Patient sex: M
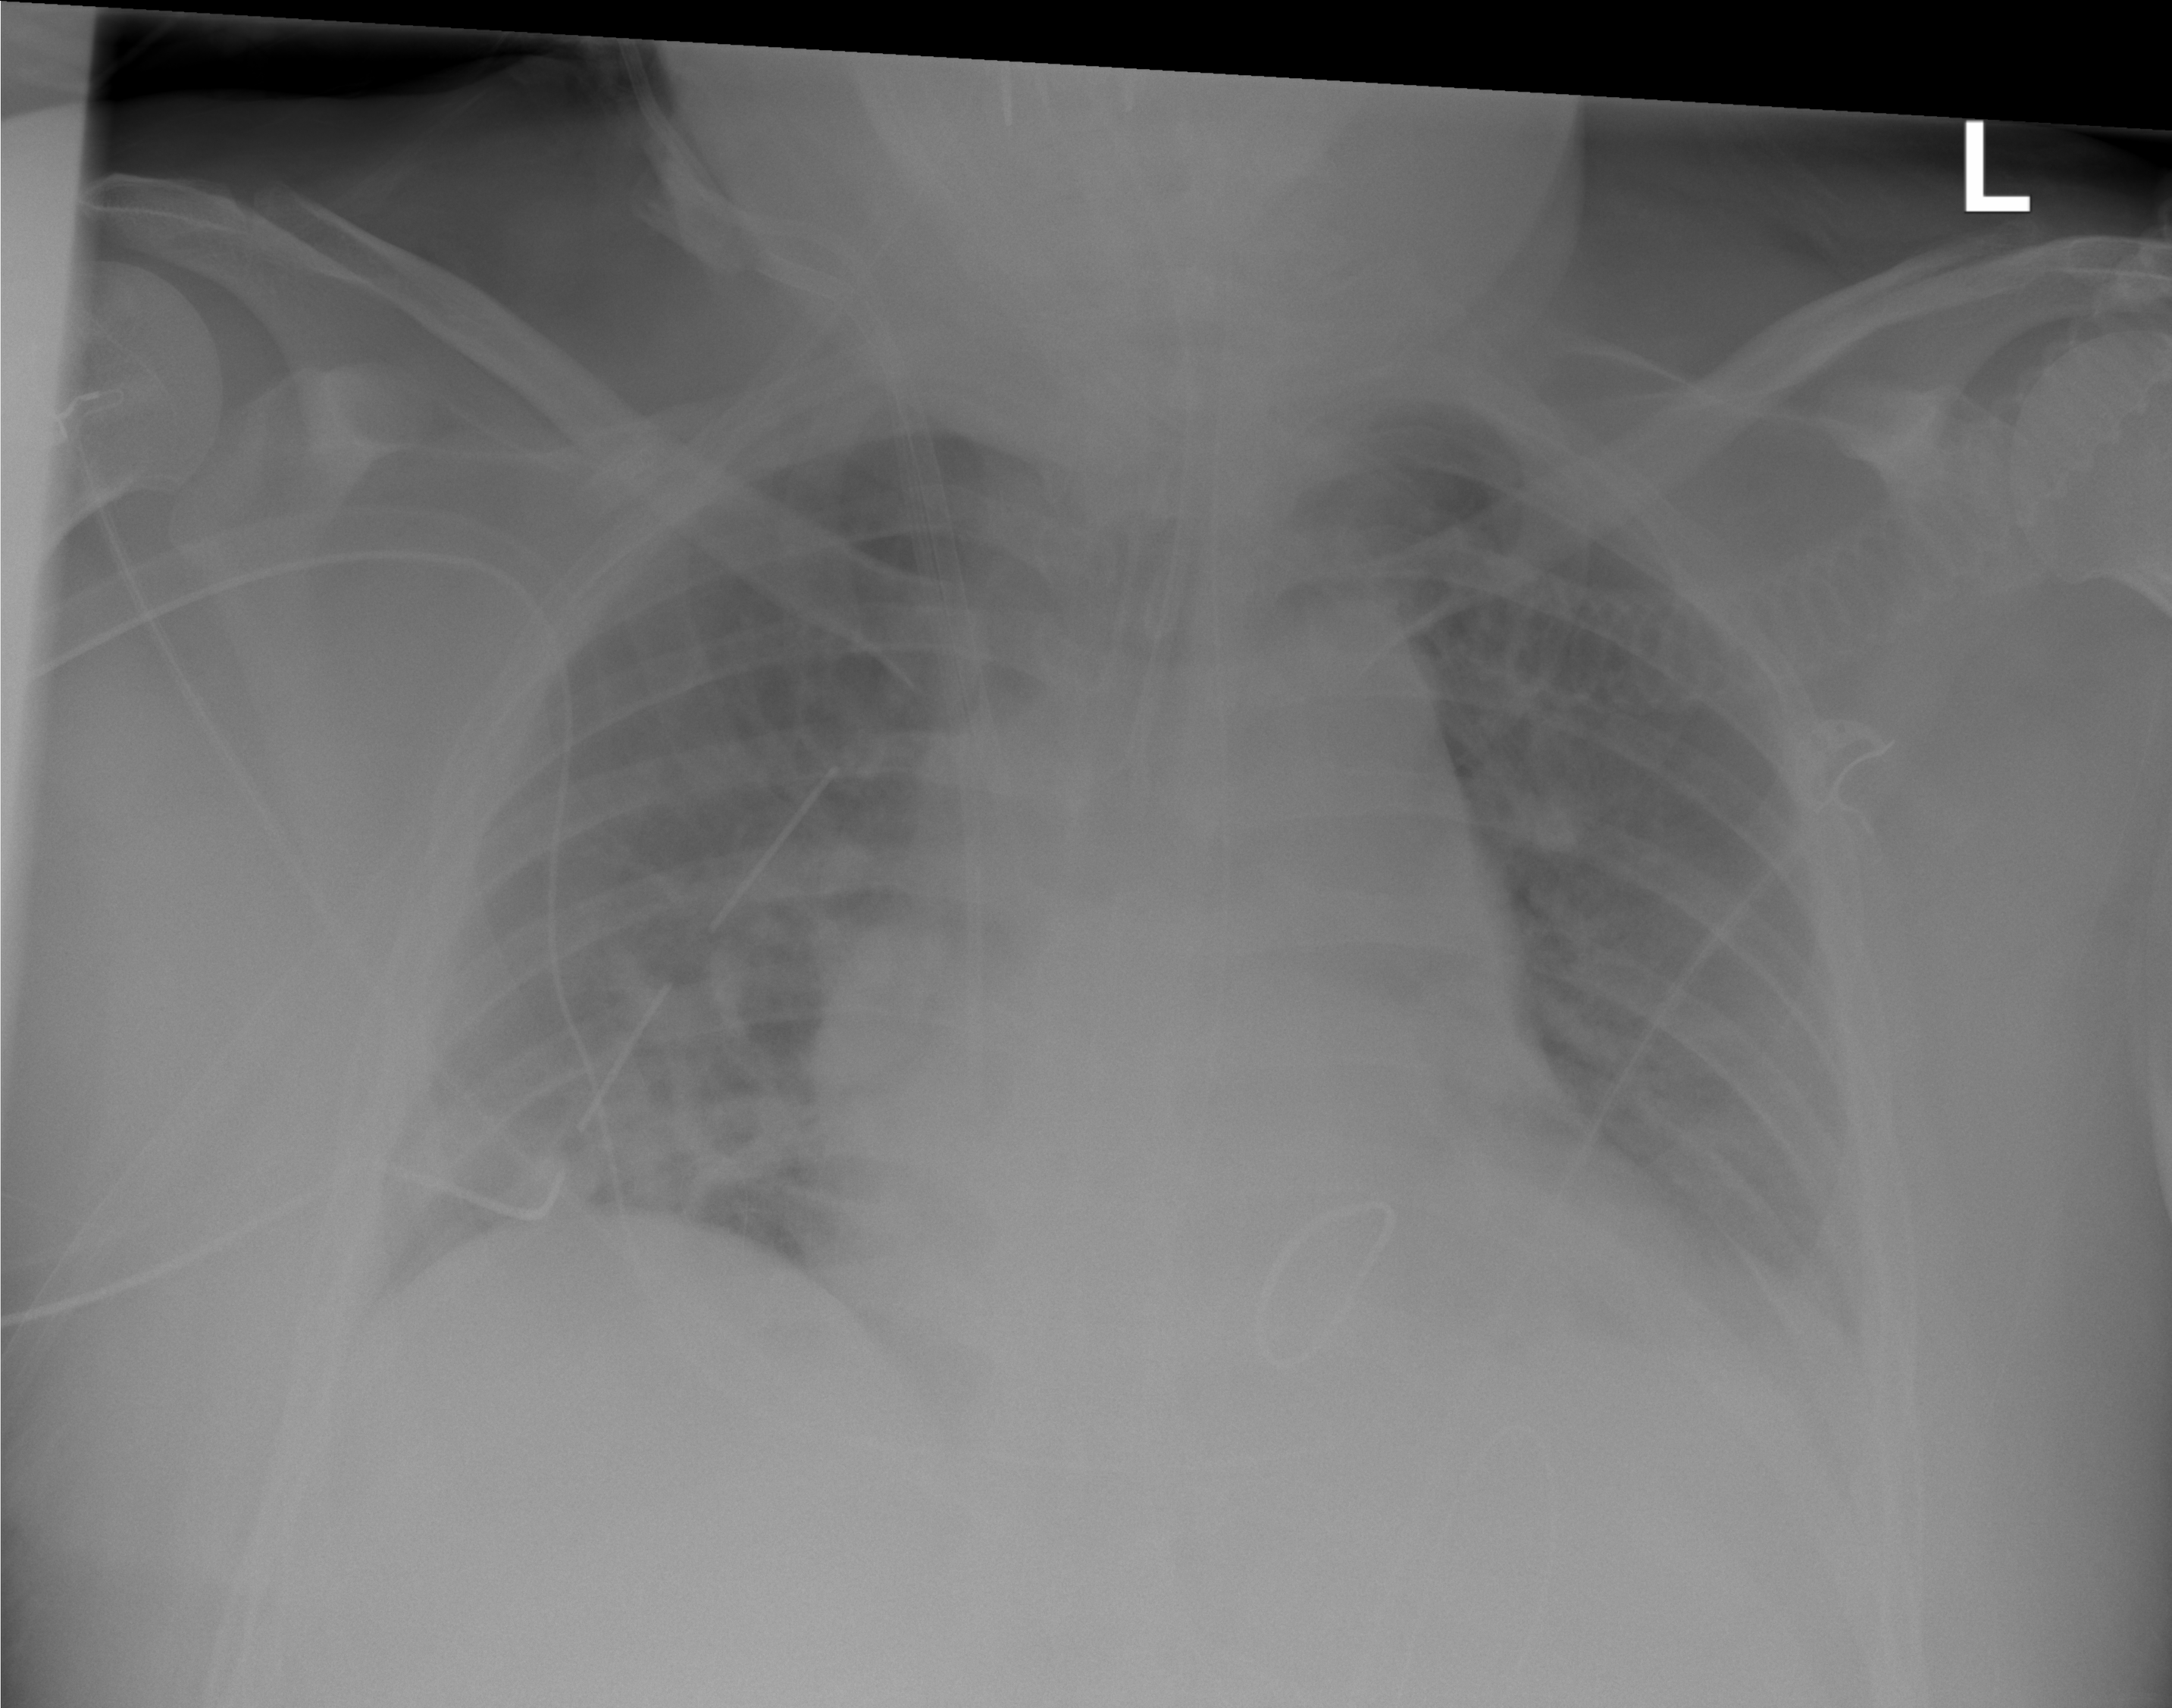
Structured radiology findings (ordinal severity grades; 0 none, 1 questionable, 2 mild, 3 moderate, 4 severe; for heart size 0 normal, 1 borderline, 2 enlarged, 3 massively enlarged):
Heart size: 2
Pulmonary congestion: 2
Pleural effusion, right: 0
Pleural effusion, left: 2
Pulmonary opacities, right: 1
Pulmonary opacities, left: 0
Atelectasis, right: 2
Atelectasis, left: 2